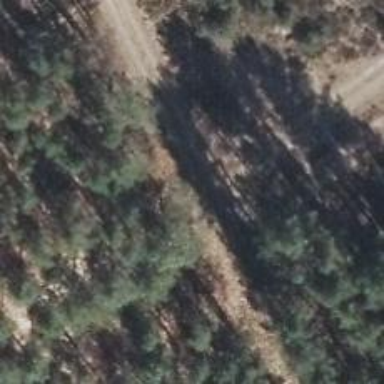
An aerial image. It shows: Track road with grade4 tracktype.